Question: When I try to delete a row from table I want to not delete the data from the referenced table . Constraint in table with , but server return :
'''
org.hibernate.exception.ConstraintViolationException: could not execute statement
....
Caused by: com.mysql.jdbc.exceptions.jdbc4.MySQLIntegrityConstraintViolationException: Cannot delete or update a parent row: a foreign key constraint fails ('practick'.'store_catalog', CONSTRAINT 'store_catalog_ibfk_2' FOREIGN KEY ('idGoodsOnFirm') REFERENCES 'company_catalog' ('id') ON DELETE NO ACTION ON UPDATE CASCADE)
at sun.reflect.NativeConstructorAccessorImpl.newInstance0(Native Method)
at sun.reflect.NativeConstructorAccessorImpl.newInstance(NativeConstructorAccessorImpl.java:57)
at sun.reflect.DelegatingConstructorAccessorImpl.newInstance(DelegatingConstructorAccessorImpl.java:45)
at java.lang.reflect.Constructor.newInstance(Constructor.java:526)
at com.mysql.jdbc.Util.handleNewInstance(Util.java:406)
at com.mysql.jdbc.Util.getInstance(Util.java:381)
at com.mysql.jdbc.SQLError.createSQLException(SQLError.java:1015)
at com.mysql.jdbc.SQLError.createSQLException(SQLError.java:956)
at com.mysql.jdbc.MysqlIO.checkErrorPacket(MysqlIO.java:3491)
at com.mysql.jdbc.MysqlIO.checkErrorPacket(MysqlIO.java:3423)
at com.mysql.jdbc.MysqlIO.sendCommand(MysqlIO.java:1936)
at com.mysql.jdbc.MysqlIO.sqlQueryDirect(MysqlIO.java:2060)
at com.mysql.jdbc.ConnectionImpl.execSQL(ConnectionImpl.java:2542)
at com.mysql.jdbc.PreparedStatement.executeInternal(PreparedStatement.java:1734)
at com.mysql.jdbc.PreparedStatement.executeUpdate(PreparedStatement.java:2019)
at com.mysql.jdbc.PreparedStatement.executeUpdate(PreparedStatement.java:1937)
at com.mysql.jdbc.PreparedStatement.executeUpdate(PreparedStatement.java:1922)
at org.hibernate.engine.jdbc.internal.ResultSetReturnImpl.executeUpdate(ResultSetReturnImpl.java:187)
... 87 more
'''
'''
@Override
public void deleteGoods(CatalogCompany catalogCompany) throws SQLException {
Session session = null;
Transaction tx = null;
try {
session = this.sessionFactory.openSession();
tx = session.beginTransaction();
session.delete(catalogCompany);
tx.commit();
} catch (Exception e) {
if (tx != null)
tx.rollback();
e.printStackTrace();
} finally {
if (session != null && session.isOpen())
session.close();
}
}
'''

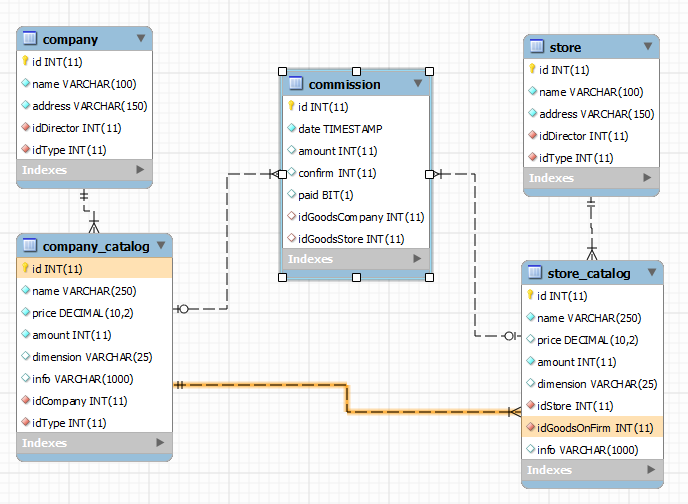
Answer: The you are referring to is for cascading in the child table. You cannot delete data from a child table that is referencing a parent table. You will break ACID principles, such as data integrity, considering that you will be left with orphaned data. You would first have to de-normalize the table (break normalization) in order to delete the row(s) you want from the parent table.
Please refer to this link: <URL>